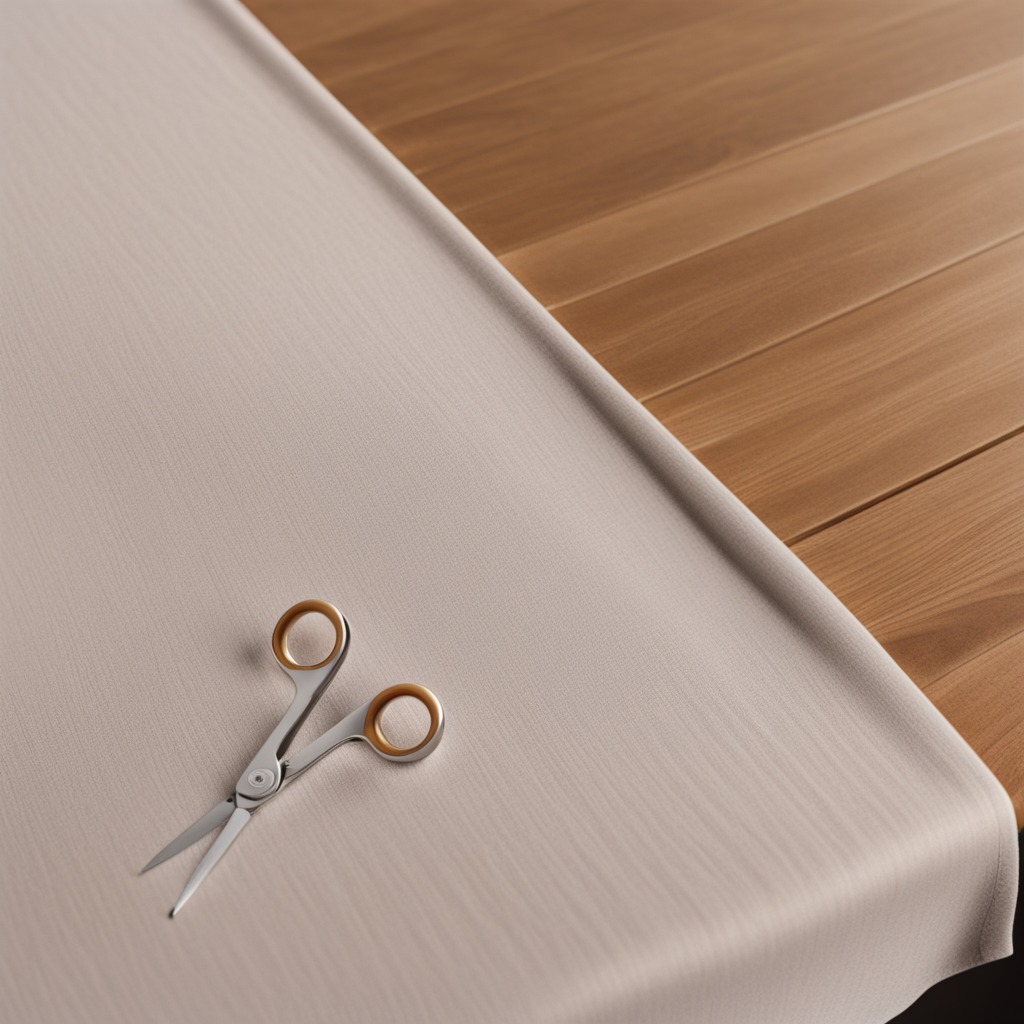
A scissor lying on a wooden table in an outdoor workshop during daytime bright natural light soft shadows worn but beneath the cloth